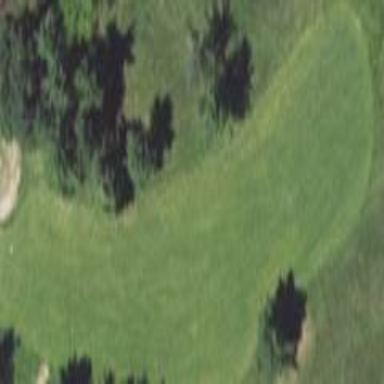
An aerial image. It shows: Grassy area designated as golf fairway.